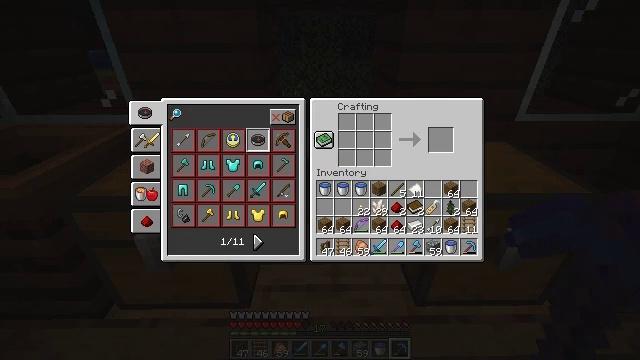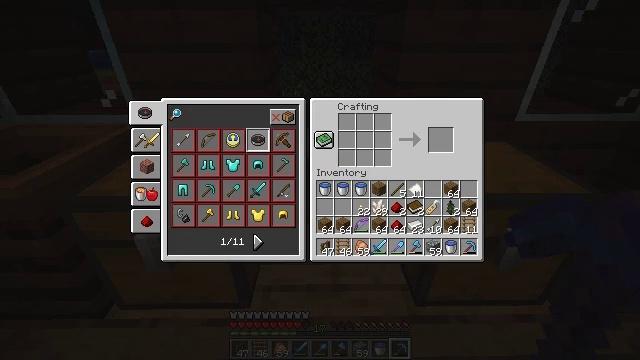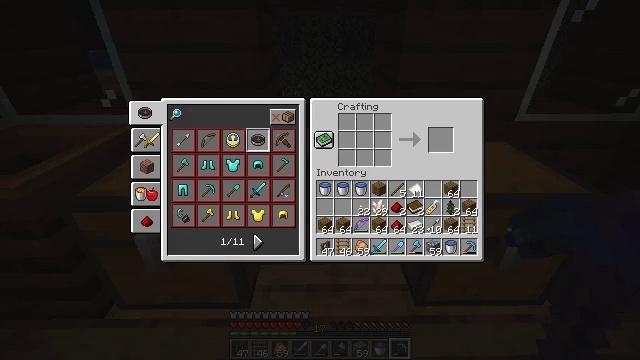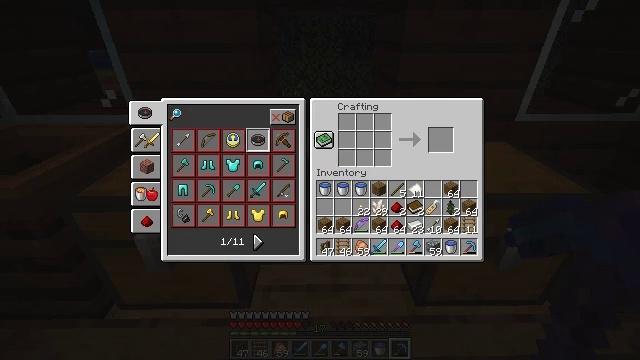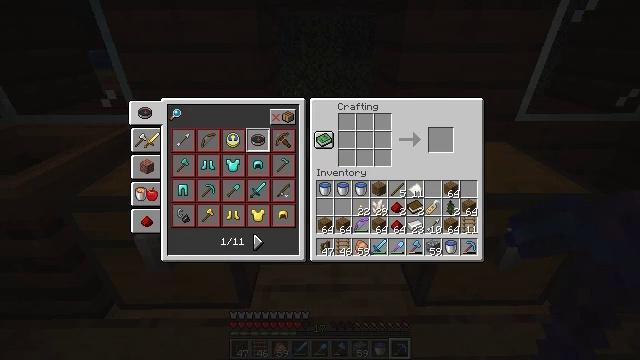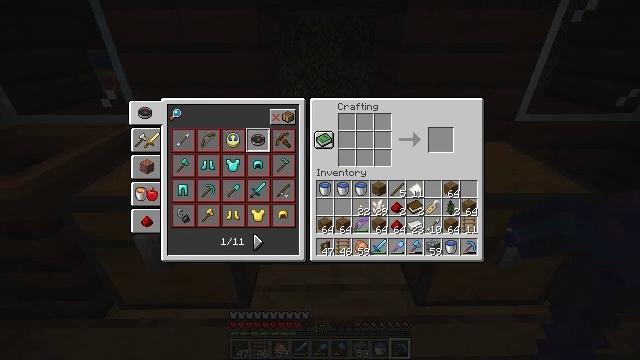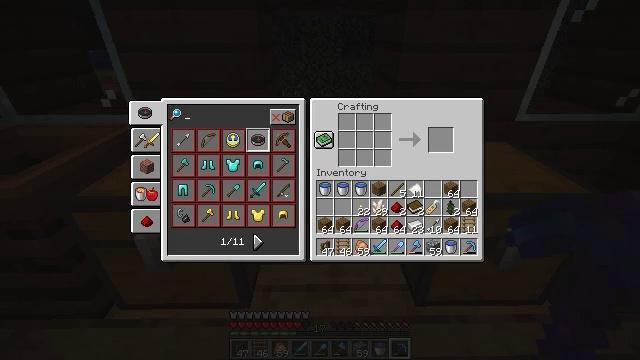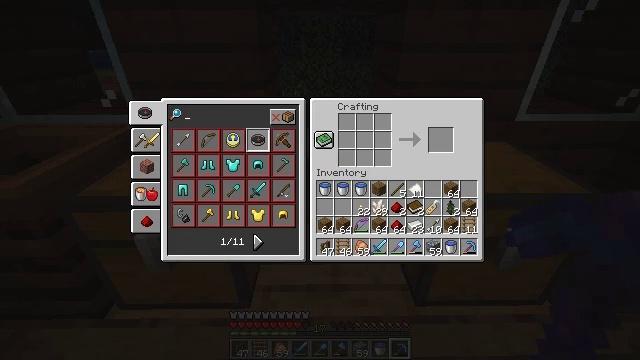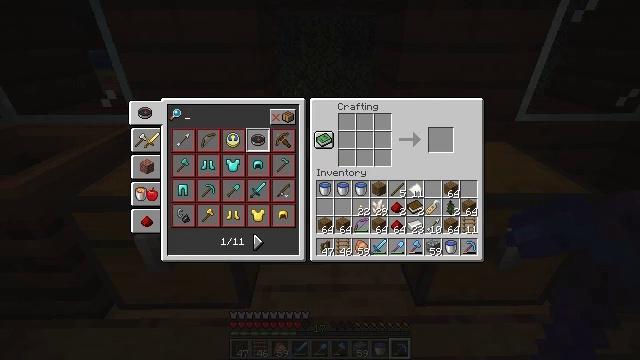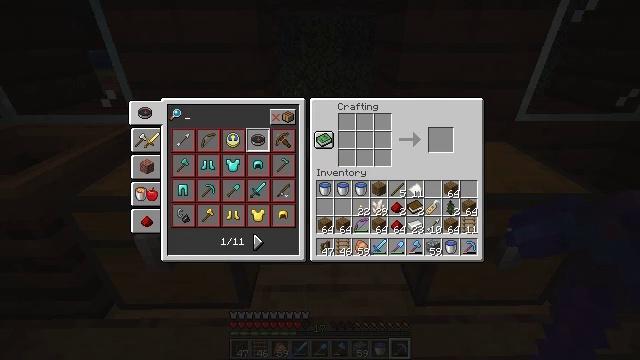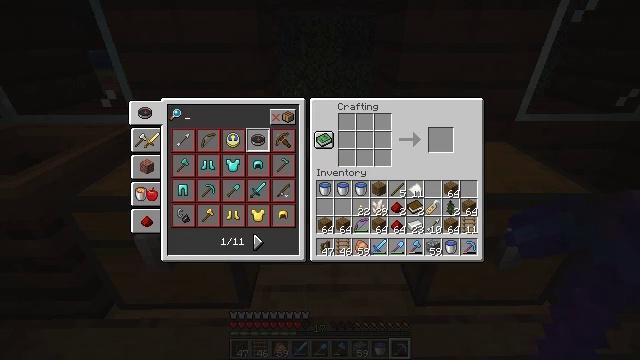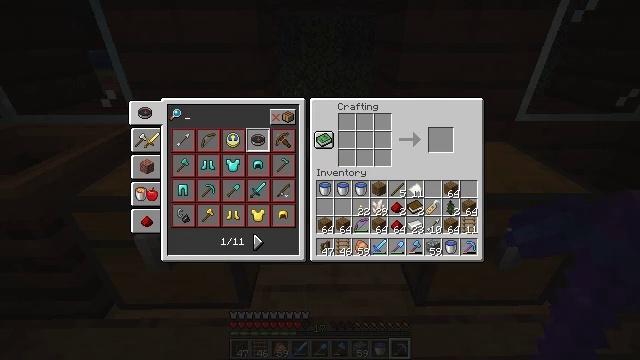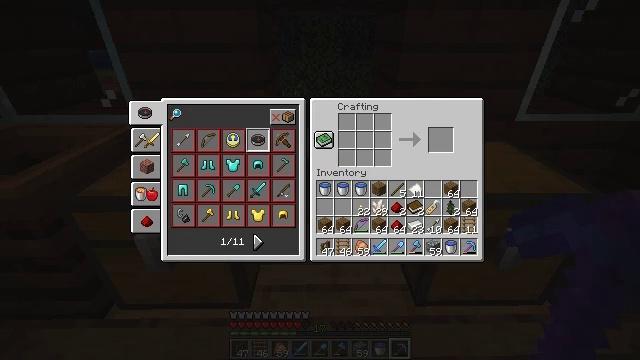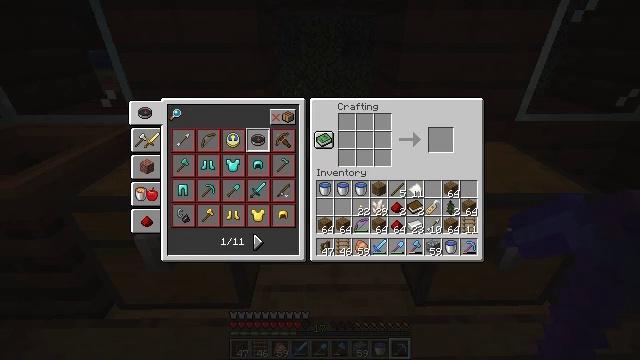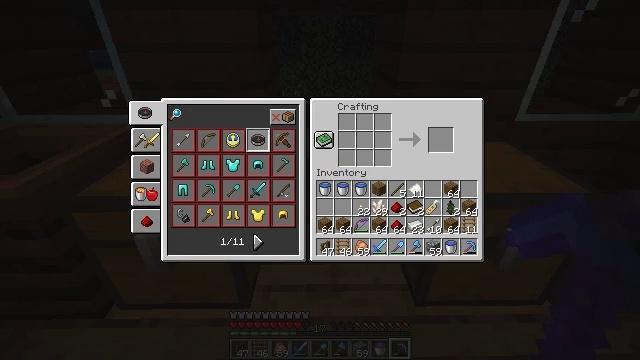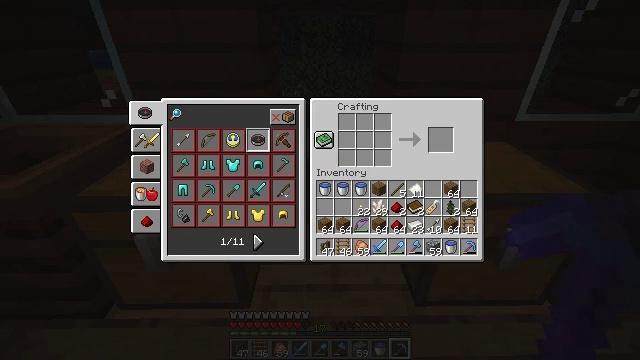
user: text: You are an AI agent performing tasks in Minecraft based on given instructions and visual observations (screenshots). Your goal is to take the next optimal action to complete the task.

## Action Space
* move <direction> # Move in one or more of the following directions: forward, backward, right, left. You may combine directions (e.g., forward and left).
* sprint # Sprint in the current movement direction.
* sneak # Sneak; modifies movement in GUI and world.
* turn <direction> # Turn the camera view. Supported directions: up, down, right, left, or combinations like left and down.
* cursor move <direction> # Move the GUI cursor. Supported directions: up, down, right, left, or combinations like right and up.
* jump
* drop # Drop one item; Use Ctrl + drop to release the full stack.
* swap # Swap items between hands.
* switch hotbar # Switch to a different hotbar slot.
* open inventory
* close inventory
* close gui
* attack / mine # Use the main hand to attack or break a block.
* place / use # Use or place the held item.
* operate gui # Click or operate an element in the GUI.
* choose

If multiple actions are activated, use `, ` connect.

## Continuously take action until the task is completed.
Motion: motion action
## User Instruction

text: Use iron, redstone, wood, and cobblestone to craft a piston.
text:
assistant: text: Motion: operate gui
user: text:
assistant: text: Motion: operate gui
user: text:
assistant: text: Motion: operate gui
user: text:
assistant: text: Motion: no_op
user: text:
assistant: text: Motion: no_op
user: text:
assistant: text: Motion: no_op
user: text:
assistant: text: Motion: no_op
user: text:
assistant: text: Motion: no_op
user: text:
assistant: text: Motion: no_op
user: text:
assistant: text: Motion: no_op
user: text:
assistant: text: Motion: no_op
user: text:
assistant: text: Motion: no_op
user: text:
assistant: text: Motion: no_op
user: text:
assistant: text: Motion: no_op
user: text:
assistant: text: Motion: no_op
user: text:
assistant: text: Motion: no_op
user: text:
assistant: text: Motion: no_op
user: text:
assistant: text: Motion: no_op
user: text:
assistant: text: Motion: no_op
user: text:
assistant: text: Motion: no_op
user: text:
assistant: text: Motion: no_op
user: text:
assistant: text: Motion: no_op
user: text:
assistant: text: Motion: no_op
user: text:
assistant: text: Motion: no_op
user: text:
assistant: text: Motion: no_op
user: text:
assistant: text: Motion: no_op
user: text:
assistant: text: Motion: no_op
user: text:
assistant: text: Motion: no_op
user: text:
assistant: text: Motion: no_op
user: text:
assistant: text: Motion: no_op